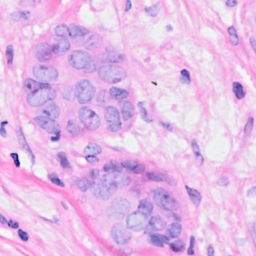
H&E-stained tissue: Breast